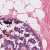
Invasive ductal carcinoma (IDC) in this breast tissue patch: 0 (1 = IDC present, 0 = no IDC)